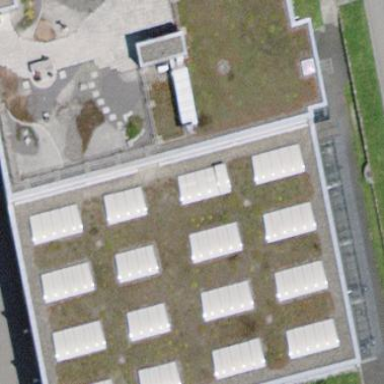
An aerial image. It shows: Commercial building.